Field crop: maize
Growth stage: 1
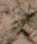
Species: salsola